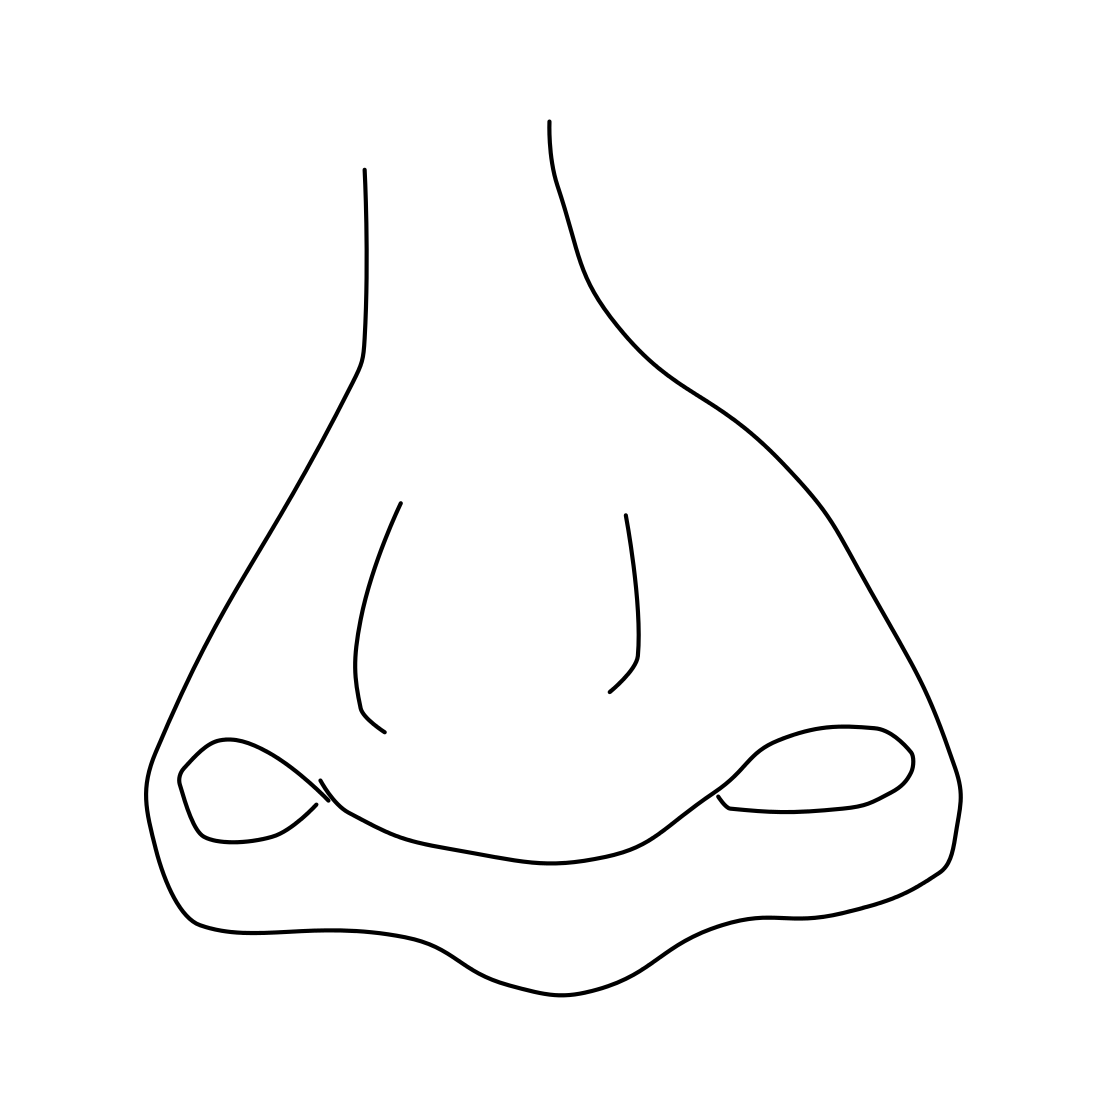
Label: nose